Question: Is there an easy way to draw stroke inside a circle (without drawing 2 circles and similar workarounds)? If I do it this way:
'''
context.beginPath();
context.arc(200, 200, 93, Math.PI / 2, Math.PI, true);
context.fillStyle = '#FF6A6A';
context.fill();
context.lineWidth = 20;
context.strokeStyle = '#FF0000';
context.stroke();
'''
I get this:

The stroke is partially drawn outside the figure (marked by green circles) while I need it inside.
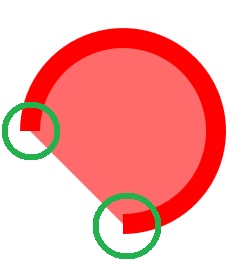
Answer: You should change the radius to compensate for the line width:
'''
context.beginPath();
context.arc(200, 200, 93, Math.PI / 2, Math.PI, true);
context.fillStyle = '#FF6A6A';
context.fill();
context.lineWidth = 20;
context.strokeStyle = '#FF0000';
context.beginPath();
// the radius of 93 - half the line width
context.arc(200, 200, 93-10, Math.PI / 2, Math.PI, true);
context.stroke();
'''
JS Bin: <URL>